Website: apple
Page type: account-selection
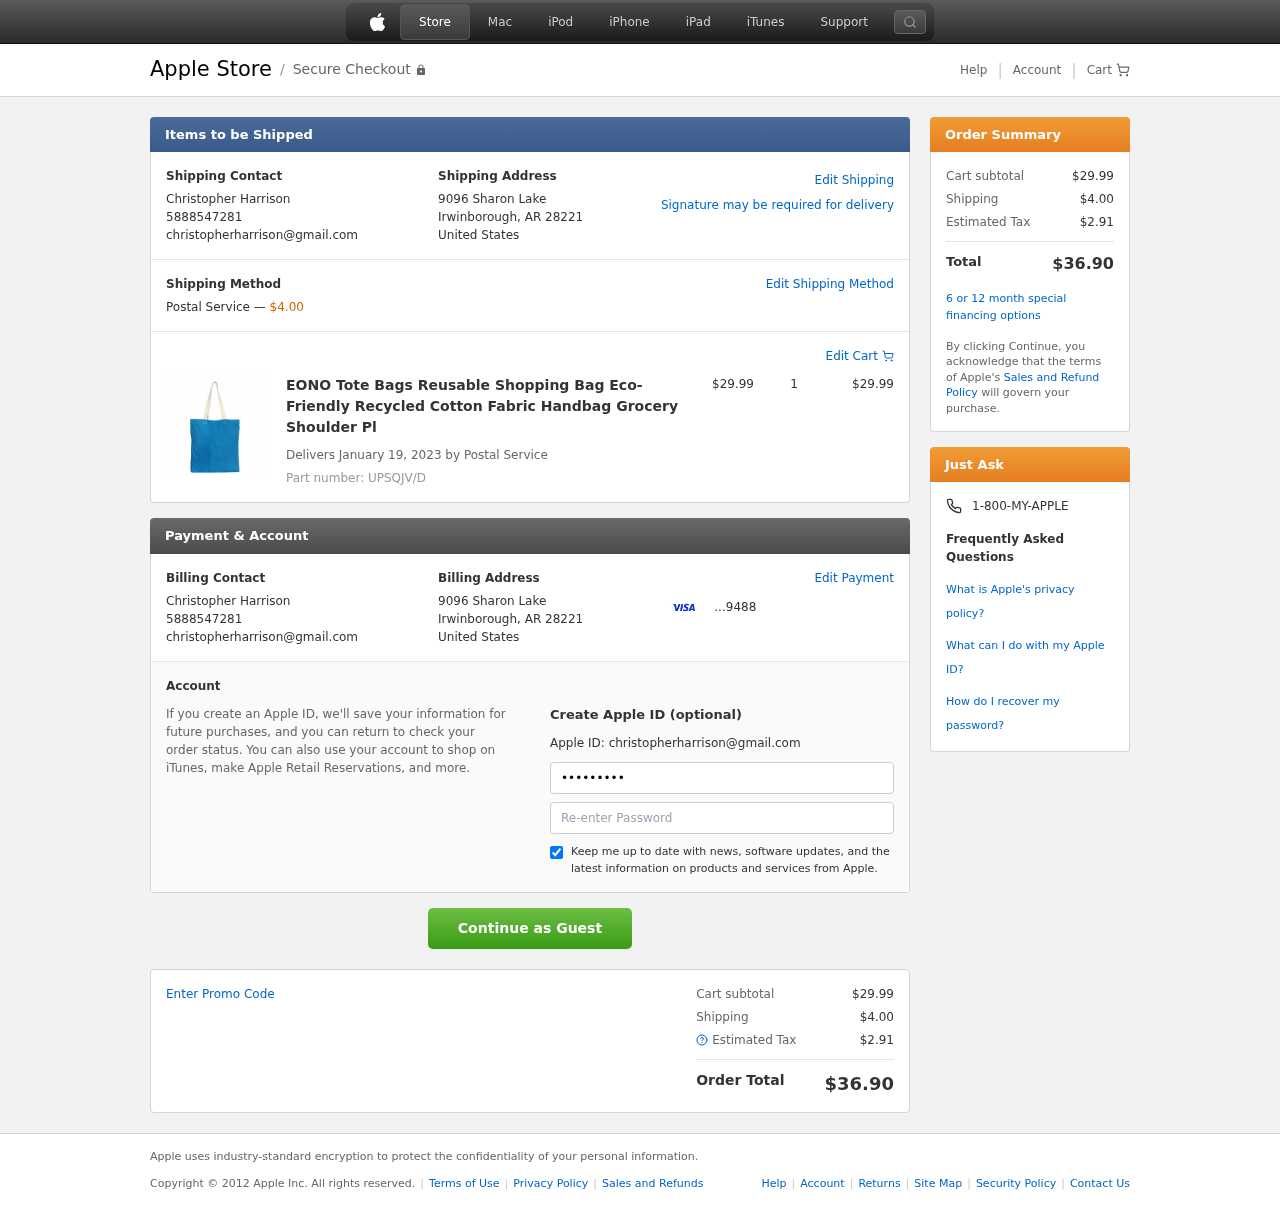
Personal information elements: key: PII_CARD_LAST4
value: ...9488
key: PII_CITY_STATE_ZIP
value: Irwinborough, AR 28221
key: PII_COUNTRY
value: United States
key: PII_EMAIL
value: christopherharrison@gmail.com
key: PII_FULLNAME
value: Christopher Harrison
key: PII_PHONE
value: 5888547281
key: PII_STREET
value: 9096 Sharon Lake
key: PII_FIRSTNAME
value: Christopher
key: PII_LASTNAME
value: Harrison
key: PII_FULLNAME2
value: Christopher Harrison
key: PII_FULLNAME3
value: Christopher Harrison
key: PII_FIRSTNAME2
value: Christopher
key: PII_FIRSTNAME3
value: Christopher
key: PII_LASTNAME2
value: Harrison
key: PII_LASTNAME3
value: Harrison
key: PII_FIRSTNAME_DERIVED
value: Christopher
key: PII_LASTNAME_DERIVED
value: Harrison
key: PII_FULLNAME_DERIVED
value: Christopher Harrison
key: PII_NAME_FULL_DERIVED
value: Christopher Harrison
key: PII_PHONE_LINE
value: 7281
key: PII_PHONE_SUFFIX
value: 7281
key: PII_PHONE2
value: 5888547281
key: PII_PHONE3
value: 5888547281
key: PII_PHONE_NUMERIC
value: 5888547281
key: PII_PHONE_LINE_NUMERIC
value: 7281
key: PII_PHONE_SUFFIX_NUMERIC
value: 7281
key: PII_PHONE2_NUMERIC
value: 5888547281
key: PII_PHONE3_NUMERIC
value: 5888547281
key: PII_PHONE_DIGITS
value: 5888547281
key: PII_PHONE_LAST4
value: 7281
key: PII_EMAIL2
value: christopherharrison@gmail.com
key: PII_EMAIL3
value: christopherharrison@gmail.com
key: PII_CITY
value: Irwinborough
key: PII_STATE_ABBR
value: AR
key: PII_POSTCODE
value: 28221
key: PII_POSTCODE_FULL
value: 28221
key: PII_CITY_STATE
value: Irwinborough, AR
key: PII_POSTCODE_NUMERIC
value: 28221
Product elements: key: PRODUCT1_NAME
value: EONO Tote Bags Reusable Shopping Bag Eco-Friendly Recycled Cotton Fabric Handbag Grocery Shoulder Pl
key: PRODUCT1_PRICE
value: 29.99
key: PRODUCT1_QUANTITY
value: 1
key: PRODUCT_PART_NUMBER
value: Part number: UPSQJV/D
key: PRODUCT_TOTAL
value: $29.99
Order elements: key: ORDER_SHIPPING_COST
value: $4.00
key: ORDER_DELIVERY_DATE
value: Delivers January 19, 2023 by Postal Service
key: ORDER_SUBTOTAL
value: $29.99
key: ORDER_TAX
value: $2.91
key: ORDER_TOTAL
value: $36.90